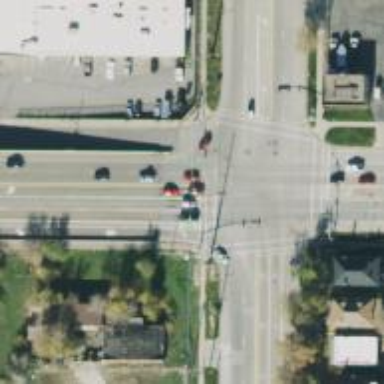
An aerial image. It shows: Crossing with marked lines on the road.